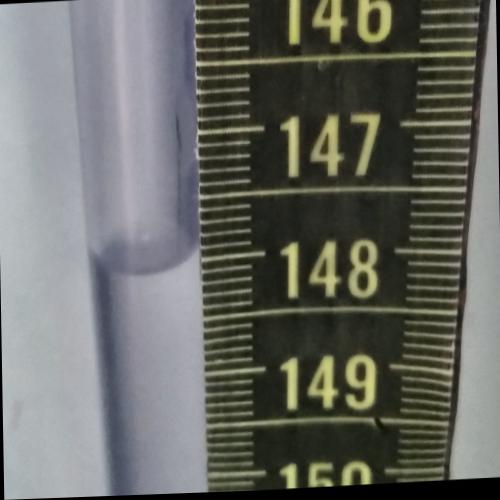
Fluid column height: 148.0 cm